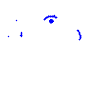
Particle: kaon